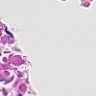
Metastatic tissue present: no